Question: I'm trying to solve a problem of sentence comparison using naive approach of summing up word vectors and comparing the results. My goal is to match people by interest, so the dataset consists of names and short sentences describing their hobbies. The batches are fairly small, few hundreds of people, so i wanted to give it a try before digging into doc2vec.
I prepare the data by cleaning it completely, removing stop words, tokenizing and lemmatizing. I use pre-trained model for word vectors which returns adequate results when finding similarities for some test words. Also tried summing up the sentence words to find similarities in the original model - the matches do make sense. The similarities would be around general sense of the phrase.
For sentence matching I'm trying the following: create an empty model
'''
b = gs.models.Word2Vec(min_count=1, size=300, sample=0, hs=0)
'''
Build vocab out of names (or person id's), no training
'''
#first create vocab with an empty vector
test = [['test']]
b.build_vocab(test)
b.wv.syn0[b.wv.vocab['test'].index] = b.wv.syn0[b.wv.vocab['test'].index]*0
#populate vocab from an array
b.build_vocab([personIds], update=True)
'''
Summ each sentence's word vectors and store the results into the model for a corresponding id
'''
#sentences are pulled from pandas dataset df. 'a' is a pre-trained model i use to get vectors for each word
def summ(phrase, start_model):
'''
vector addition function
'''
#starting with a vector of 0's
sum_vec = start_model.word_vec("cat_NOUN")*0
for word in phrase:
sum_vec += start_model.word_vec(word)
return sum_vec
for i, row in df.iterrows():
try:
personId = row["ID"]
summVec = summ(df.iloc[i,1],a)
#updating syn0 for each name/id in vocabulary
b.wv.syn0[b.wv.vocab[personId].index] = summVec
except:
pass
'''
I understand that i shouldn't be expecting much accuracy here, but the t-SNE print doesn't show any clustering whatsoever. Finding similarities method also fails to find matches (<0.2 similarity coefficient basically for everything). [
Wondering if anyone has an idea of where did i go wrong? Is my approach valid at all?
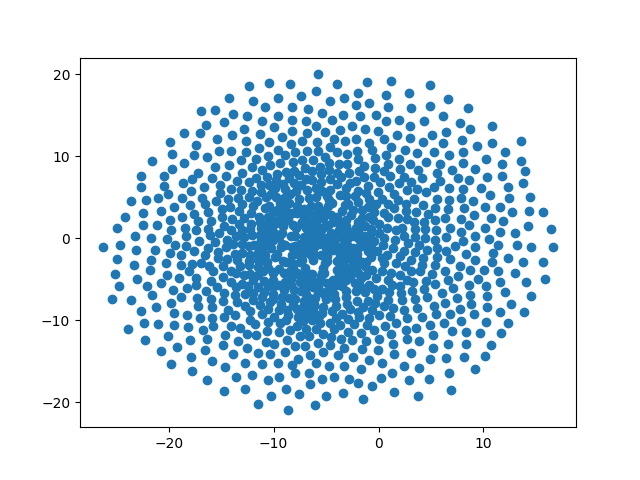
Answer: Your code, as shown, neither does any 'train()' of word-vectors (using your local text), nor does it pre-load any vectors from elsewhere. So any vectors which do exist - created by the 'build_vocab()' calls - will still just be in their randomly-initialized starting locations, and be useless for any semantic purposes.
Suggestions:
- - 'update=True''build_vocab()'- 'Word2Vec''syn0'